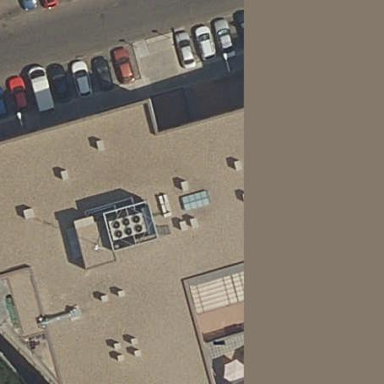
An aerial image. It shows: Public building.